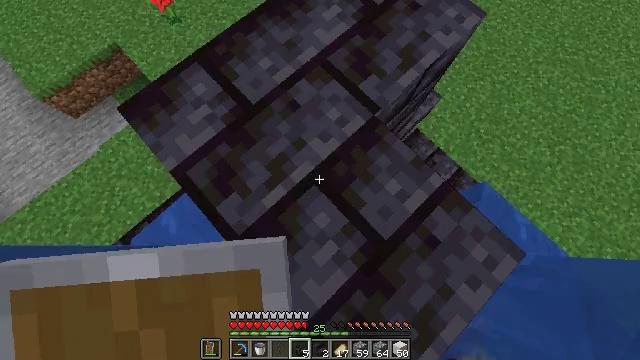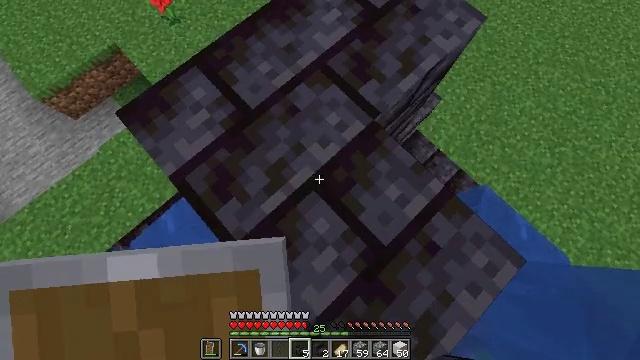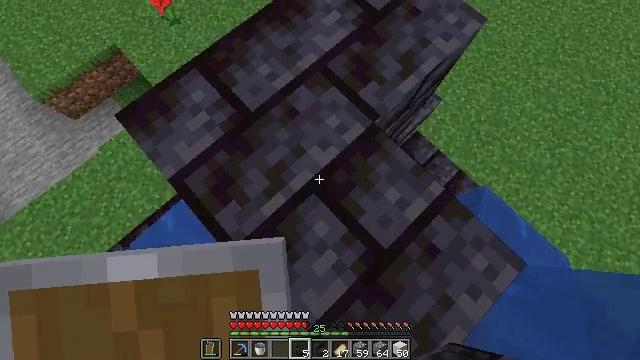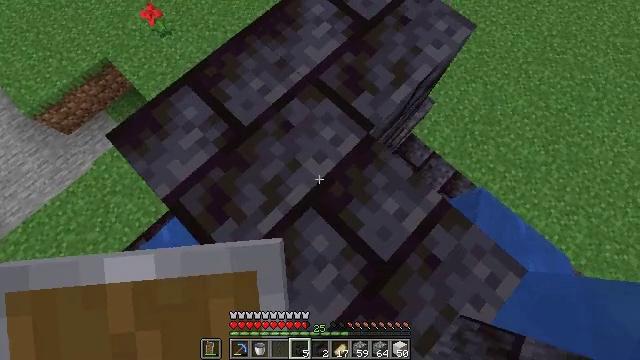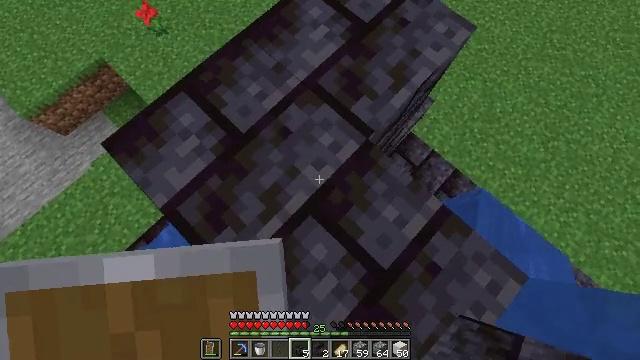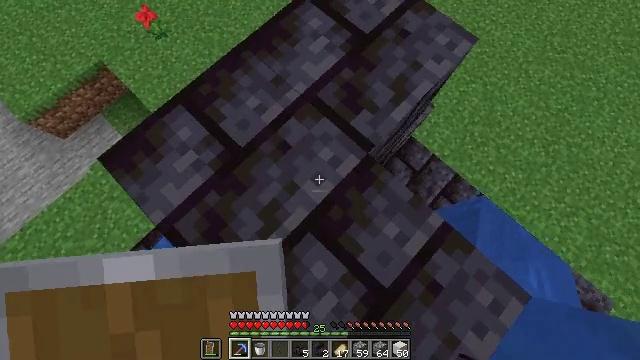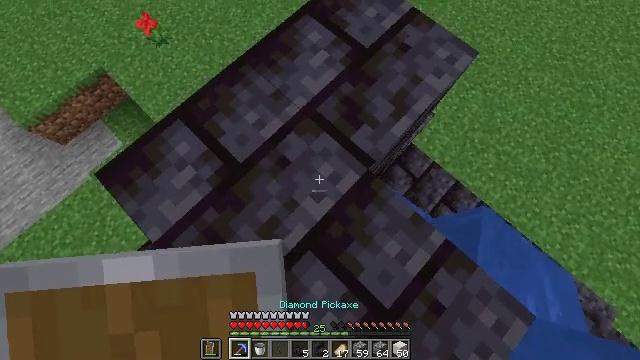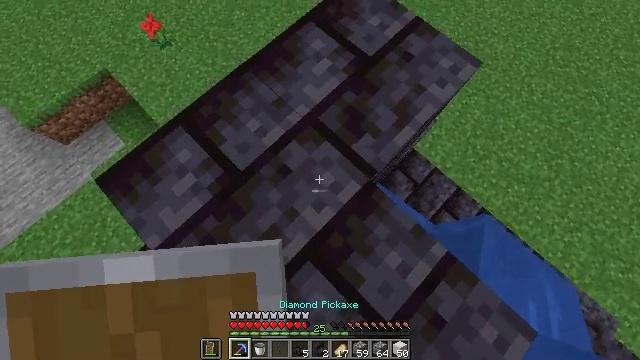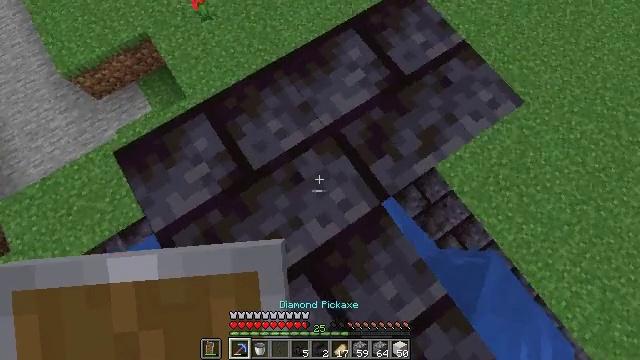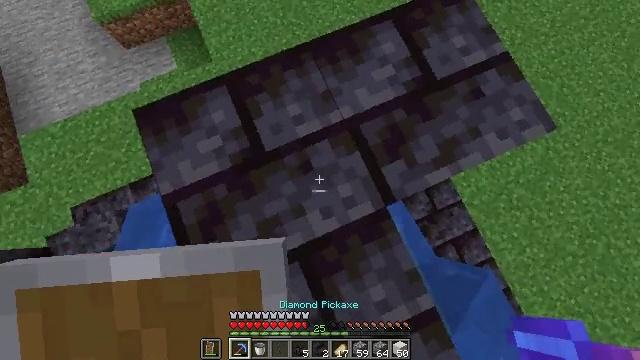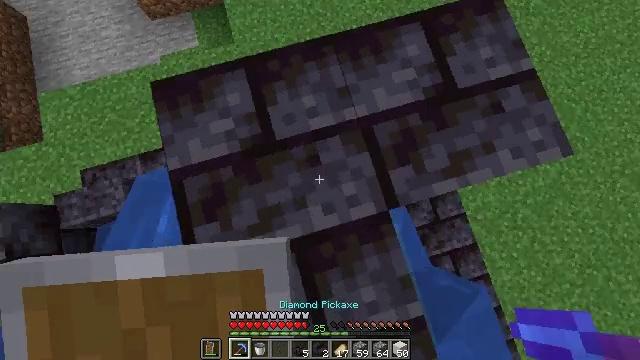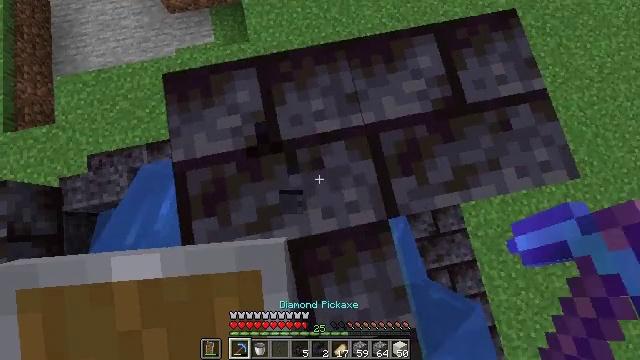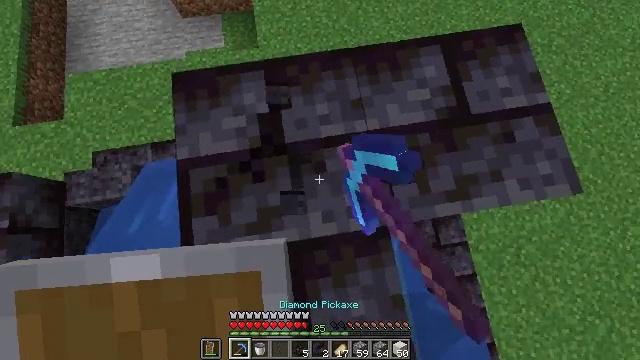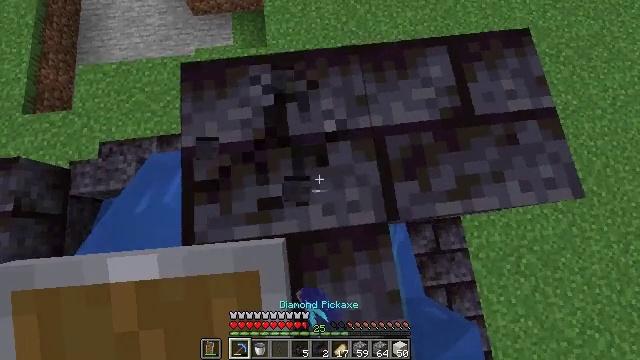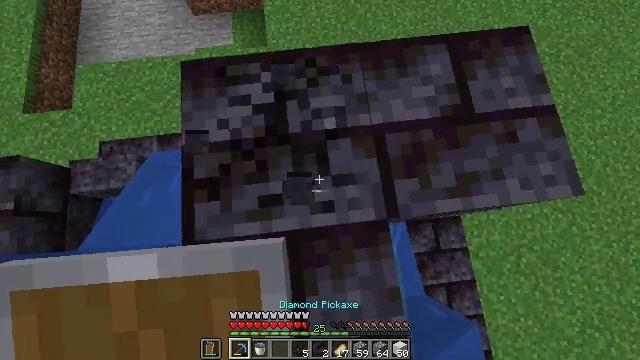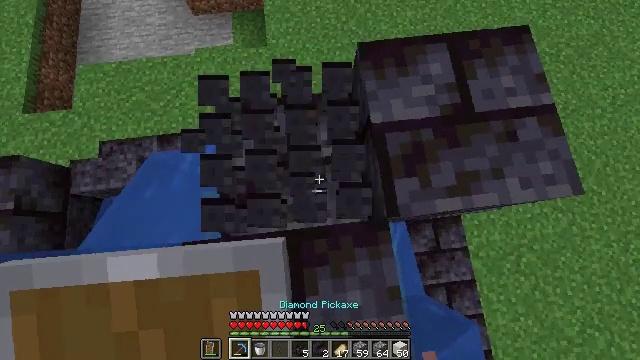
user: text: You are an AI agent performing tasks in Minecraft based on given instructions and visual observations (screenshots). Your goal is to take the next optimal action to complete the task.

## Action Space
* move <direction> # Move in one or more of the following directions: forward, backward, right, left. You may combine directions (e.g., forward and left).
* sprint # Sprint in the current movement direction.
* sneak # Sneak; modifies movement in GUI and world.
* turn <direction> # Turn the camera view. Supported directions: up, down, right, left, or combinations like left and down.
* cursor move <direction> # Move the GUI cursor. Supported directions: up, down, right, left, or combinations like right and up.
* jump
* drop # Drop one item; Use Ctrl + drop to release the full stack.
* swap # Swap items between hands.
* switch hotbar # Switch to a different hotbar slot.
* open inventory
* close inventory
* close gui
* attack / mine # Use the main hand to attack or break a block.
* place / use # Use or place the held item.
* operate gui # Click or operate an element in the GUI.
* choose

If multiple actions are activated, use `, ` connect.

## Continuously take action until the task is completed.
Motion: motion action
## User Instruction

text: Break the polished blackstone brick slab for reuse.
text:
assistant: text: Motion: move forward, sneak
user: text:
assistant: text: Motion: move forward, sneak
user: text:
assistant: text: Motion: move forward, sneak, turn right
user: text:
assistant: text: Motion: move forward, sneak
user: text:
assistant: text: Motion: move forward, sneak, switch to hotbar 1
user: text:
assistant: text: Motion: move forward, sneak, switch to hotbar 1
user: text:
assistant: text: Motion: move forward, sneak, switch to hotbar 1
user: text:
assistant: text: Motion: move forward, sneak, turn left and down
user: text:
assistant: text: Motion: sneak, turn left and down
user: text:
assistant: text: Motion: sneak, turn left and down
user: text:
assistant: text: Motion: move back, sneak, turn left, attack / mine
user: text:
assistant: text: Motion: move back, sneak, turn left and up, attack / mine
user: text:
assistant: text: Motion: sneak, turn left, attack / mine
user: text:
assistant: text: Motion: sneak, attack / mine
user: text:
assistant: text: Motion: sneak, attack / mine
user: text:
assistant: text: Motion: sneak, attack / mine
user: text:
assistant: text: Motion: sneak, attack / mine
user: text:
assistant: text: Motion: sneak, attack / mine
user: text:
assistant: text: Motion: sneak, attack / mine
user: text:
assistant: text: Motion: move forward, sneak
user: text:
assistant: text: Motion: move forward, sneak
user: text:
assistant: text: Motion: move forward, sneak
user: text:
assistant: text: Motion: move forward, sneak
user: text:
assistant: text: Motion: move forward, sneak
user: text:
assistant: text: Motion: move forward and move left, sneak, turn right
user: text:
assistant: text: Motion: move forward and move left, sneak, turn right and down
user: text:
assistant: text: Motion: move forward and move left, sneak, turn right and down
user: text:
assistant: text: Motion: move left, sneak, turn right
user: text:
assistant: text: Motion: move left, sneak, turn right
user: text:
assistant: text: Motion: sneak